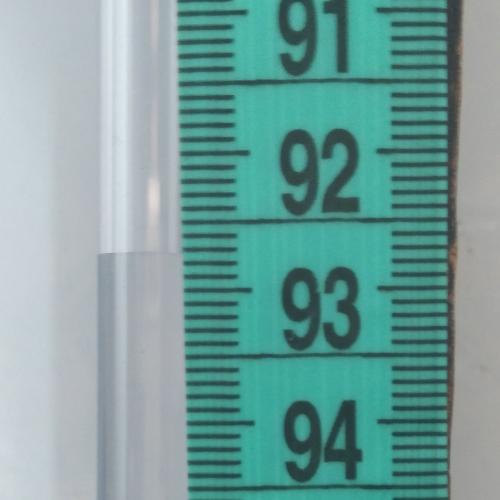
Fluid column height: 92.7 cm